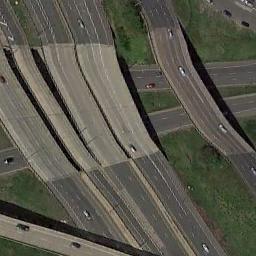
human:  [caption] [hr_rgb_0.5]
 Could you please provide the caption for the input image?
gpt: The overpass is next to the grass with some cars .

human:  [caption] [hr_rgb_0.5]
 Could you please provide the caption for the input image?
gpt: Here is an S-shaped overpass .

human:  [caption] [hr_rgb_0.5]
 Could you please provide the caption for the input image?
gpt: Several cars are on the overpass .

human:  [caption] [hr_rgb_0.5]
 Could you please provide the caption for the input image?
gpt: The cross-line overpass is over the roads on the lawn .

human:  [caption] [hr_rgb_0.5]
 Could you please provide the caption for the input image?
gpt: There are some green meadows beside the overpass .